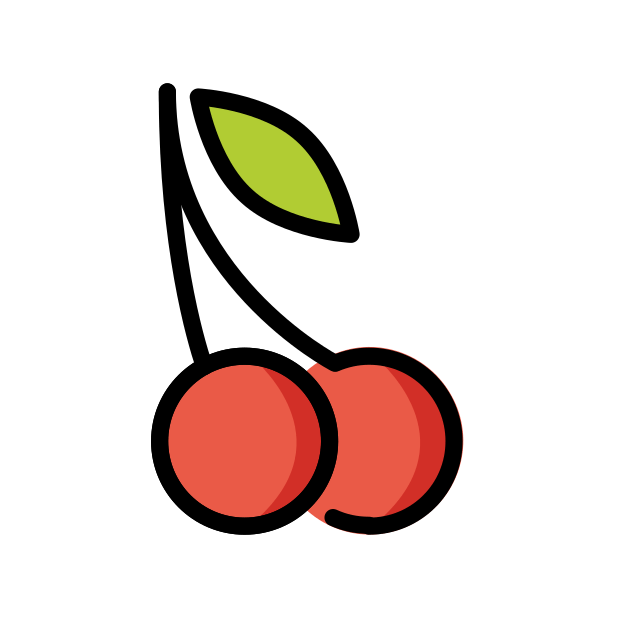
cherries